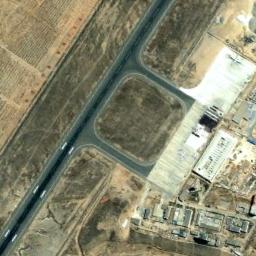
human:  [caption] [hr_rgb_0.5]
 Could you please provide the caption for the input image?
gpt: An airport with some runways perpendicular to each other on the lawn and some buildings beside .

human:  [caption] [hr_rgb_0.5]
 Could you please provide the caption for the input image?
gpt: There are two crossing runways here .

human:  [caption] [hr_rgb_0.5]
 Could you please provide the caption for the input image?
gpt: A runway at the airport is surrounded by a brown farmland with many airport buildings next to the runway .

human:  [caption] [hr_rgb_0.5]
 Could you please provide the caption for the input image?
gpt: There is an airport between many buildings and fields .

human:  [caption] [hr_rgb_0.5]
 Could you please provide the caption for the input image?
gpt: Many lawns in the airport are separated by roads .